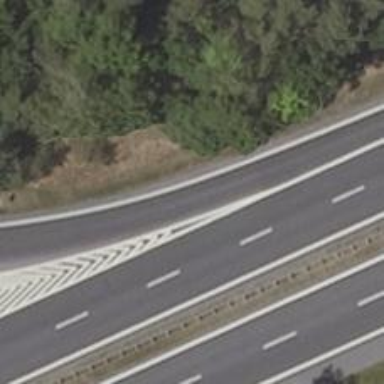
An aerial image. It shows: Trunk link highway with asphalt surface.